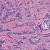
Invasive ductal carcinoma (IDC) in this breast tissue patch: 1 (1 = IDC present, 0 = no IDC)